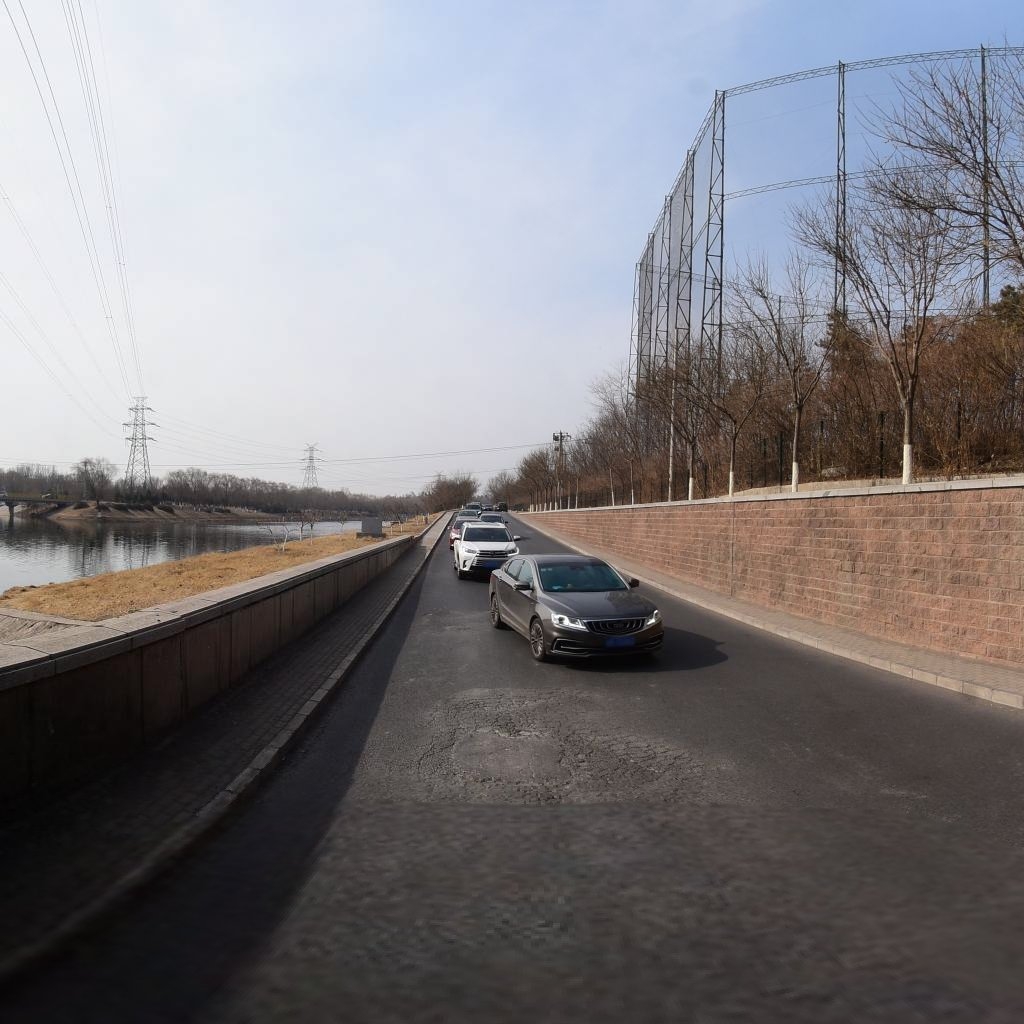
Region: Chaoyang
Road damage annotations: alligator crack